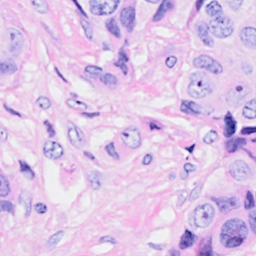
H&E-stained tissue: Breast